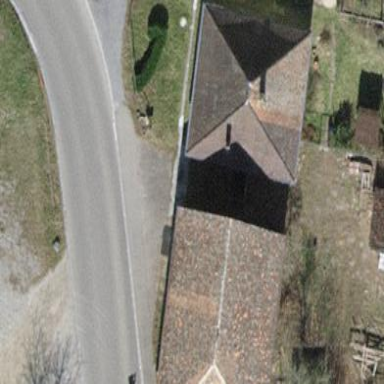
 and the building is whitesmoke in color."